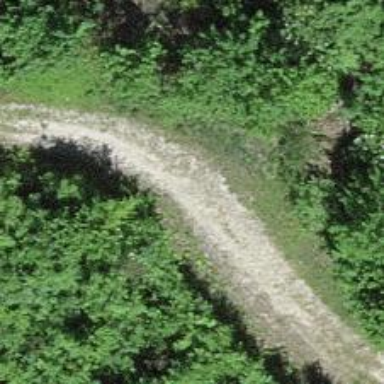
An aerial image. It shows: Dirt track road with grade 3 tracktype.